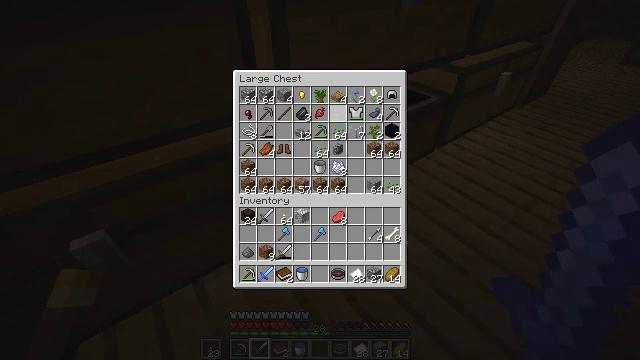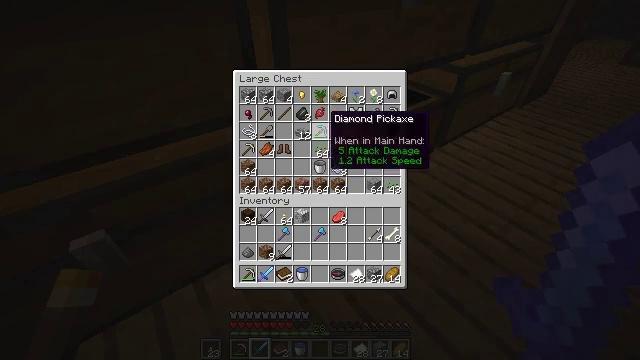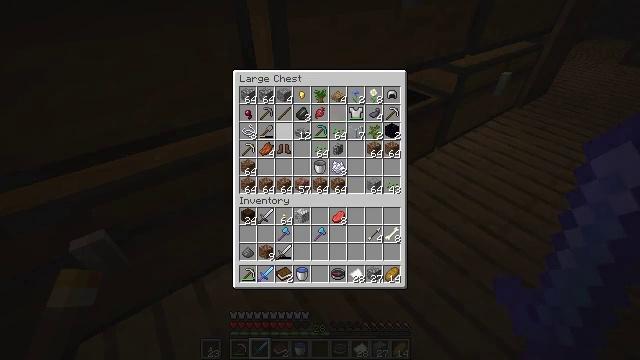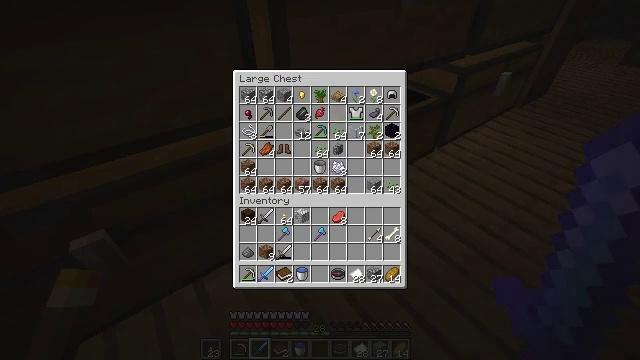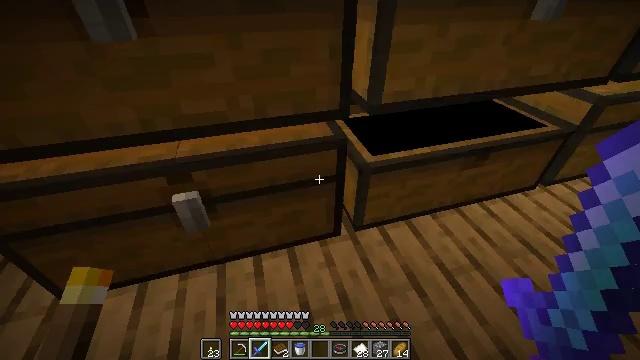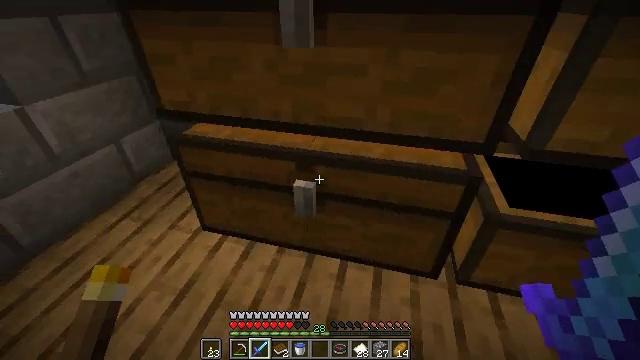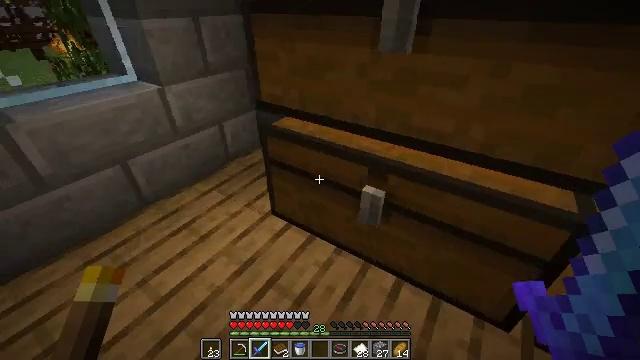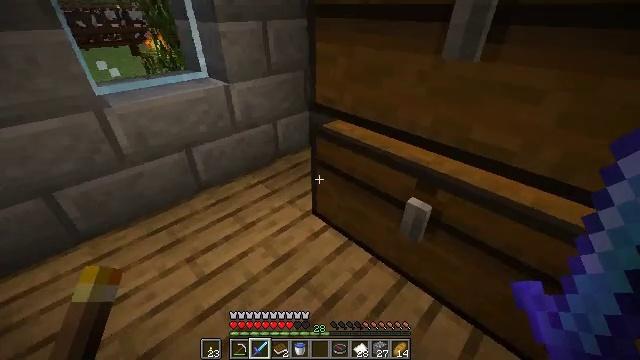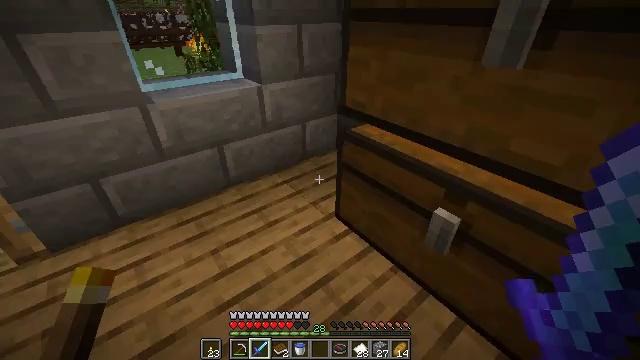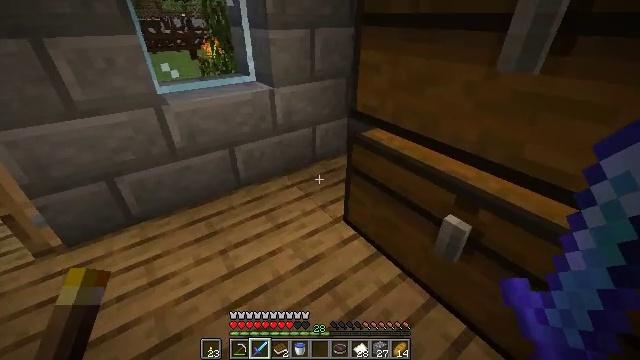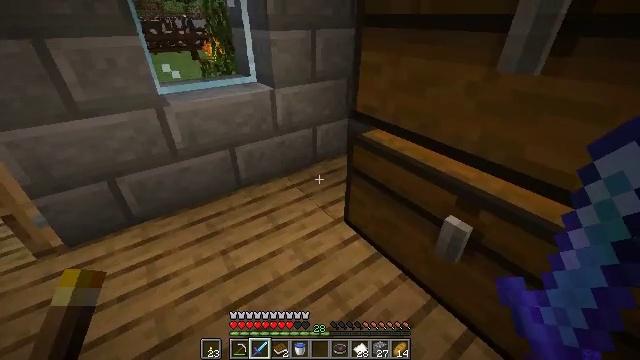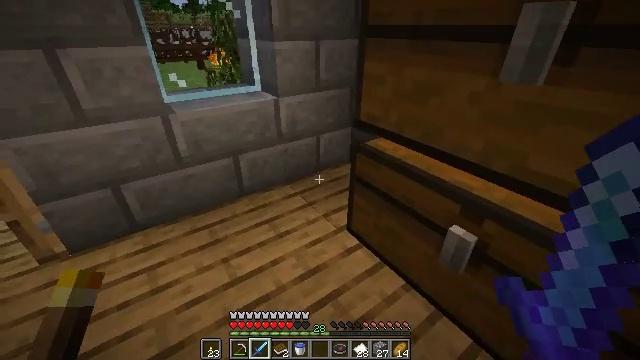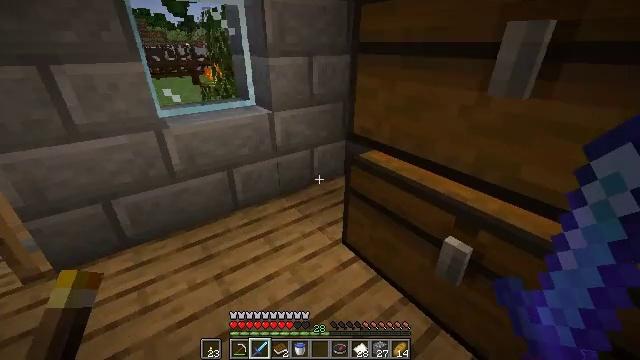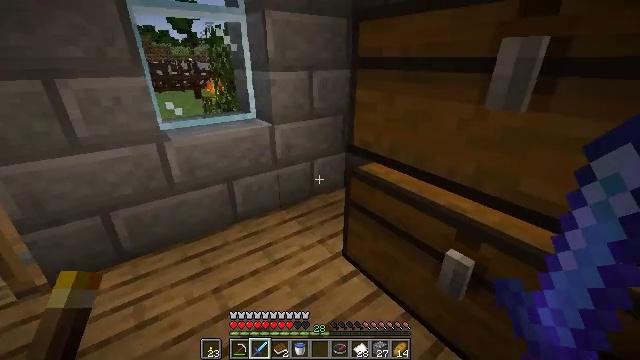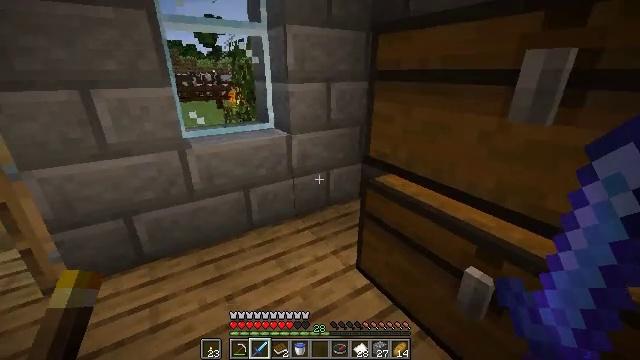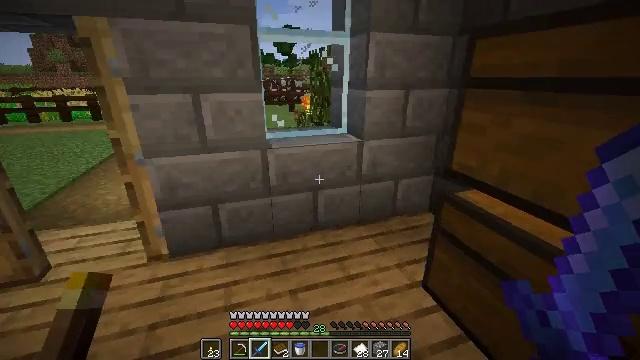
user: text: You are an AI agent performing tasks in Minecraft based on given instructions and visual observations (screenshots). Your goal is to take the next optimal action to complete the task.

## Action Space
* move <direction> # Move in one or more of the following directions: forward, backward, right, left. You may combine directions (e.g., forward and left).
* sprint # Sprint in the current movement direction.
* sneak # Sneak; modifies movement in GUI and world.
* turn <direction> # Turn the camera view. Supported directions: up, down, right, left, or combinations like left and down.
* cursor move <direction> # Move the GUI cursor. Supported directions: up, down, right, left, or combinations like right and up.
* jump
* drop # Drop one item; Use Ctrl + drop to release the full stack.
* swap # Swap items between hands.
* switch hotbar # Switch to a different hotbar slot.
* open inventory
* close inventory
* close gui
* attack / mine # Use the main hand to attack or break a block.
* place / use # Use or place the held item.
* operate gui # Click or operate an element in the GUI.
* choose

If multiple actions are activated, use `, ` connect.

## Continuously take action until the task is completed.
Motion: motion action
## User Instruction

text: Craft a map by arranging paper and a compass on a crafting table.
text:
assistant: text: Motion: cursor move left
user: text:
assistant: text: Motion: cursor move left and down
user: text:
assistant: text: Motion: cursor move left and down
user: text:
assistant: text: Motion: cursor move left
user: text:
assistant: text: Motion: turn left and up, close gui
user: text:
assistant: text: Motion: turn left
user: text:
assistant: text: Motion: turn left
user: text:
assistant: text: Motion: turn left
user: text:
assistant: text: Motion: turn left
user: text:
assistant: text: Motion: no_op
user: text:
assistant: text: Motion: turn up
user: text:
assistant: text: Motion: turn right and up
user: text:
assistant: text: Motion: turn up
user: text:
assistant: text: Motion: turn left and up
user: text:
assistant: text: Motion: move left, turn left and up
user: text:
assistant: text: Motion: move forward and move left, turn left and up
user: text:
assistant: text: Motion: move forward and move left, turn left and up
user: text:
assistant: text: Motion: move forward and move left
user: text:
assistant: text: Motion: move forward and move left
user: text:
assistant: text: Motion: move forward and move left
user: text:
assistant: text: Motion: no_op
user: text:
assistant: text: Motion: turn right
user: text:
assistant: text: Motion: no_op
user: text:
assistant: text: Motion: no_op
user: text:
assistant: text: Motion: turn right
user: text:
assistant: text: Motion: turn right
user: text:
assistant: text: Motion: turn right
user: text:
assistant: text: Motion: no_op
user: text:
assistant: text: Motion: no_op
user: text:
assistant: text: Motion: no_op